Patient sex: M
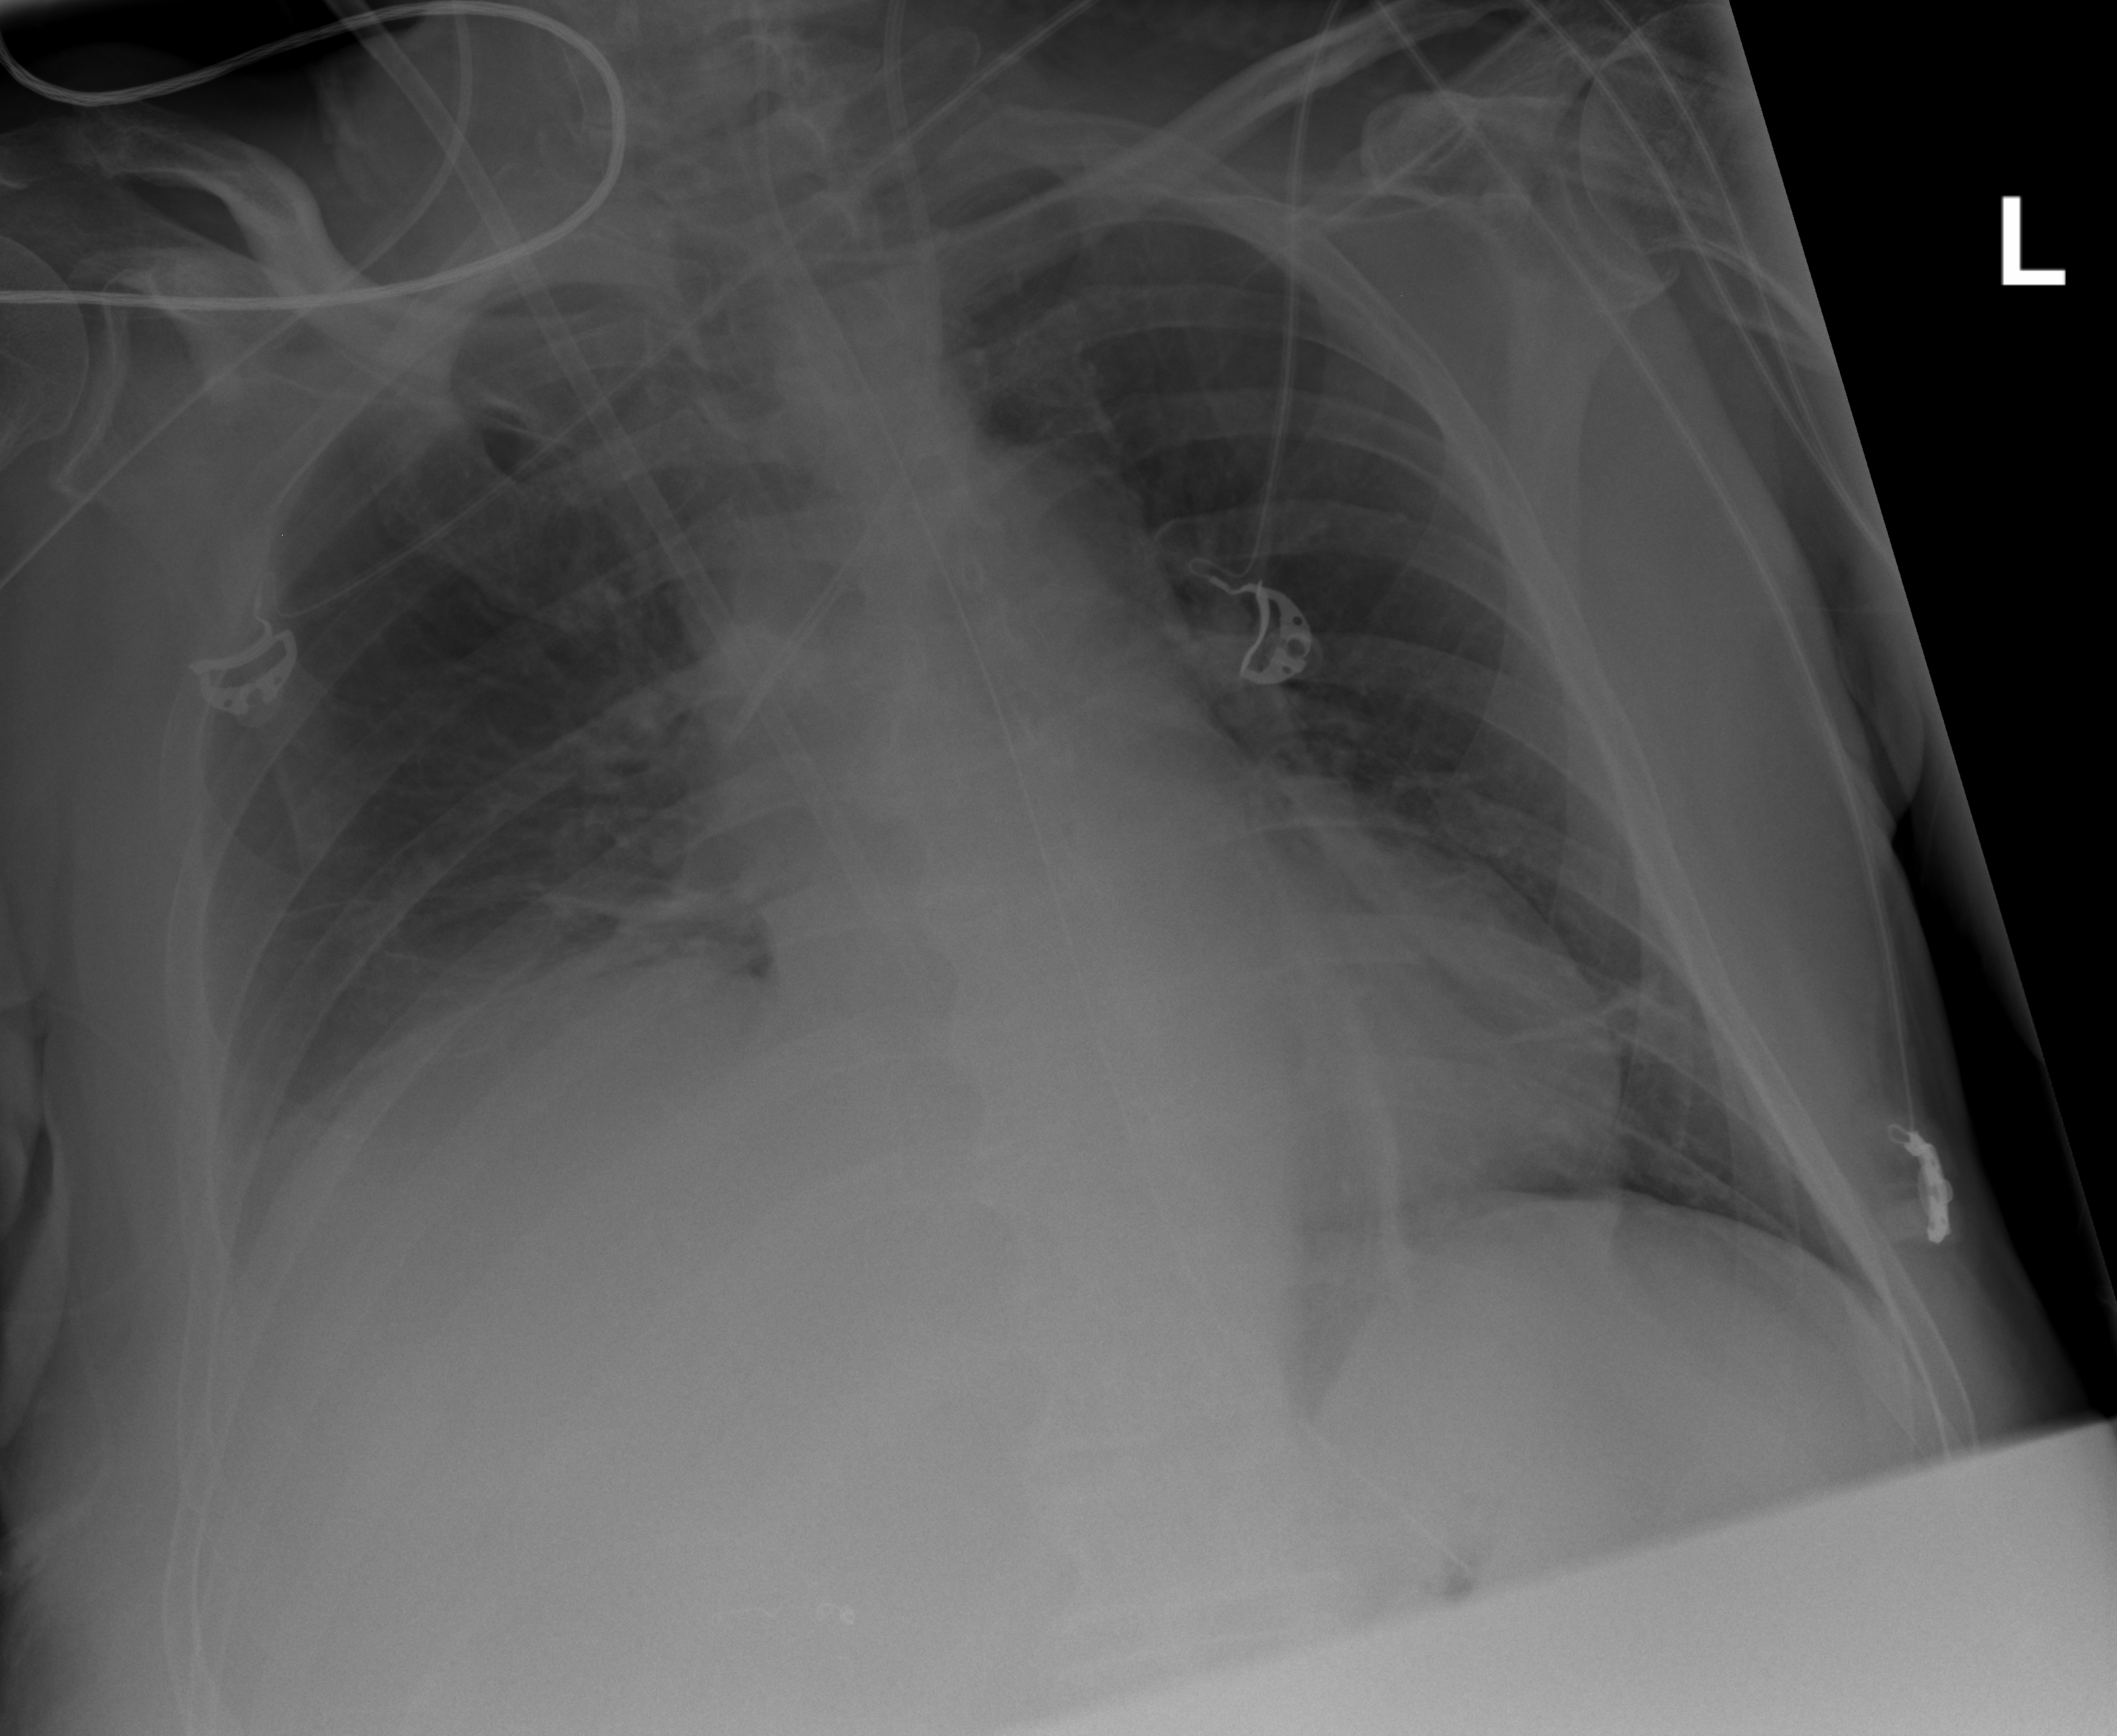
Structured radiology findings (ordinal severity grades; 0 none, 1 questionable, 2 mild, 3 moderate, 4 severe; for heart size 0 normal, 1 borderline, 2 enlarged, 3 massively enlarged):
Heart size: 0
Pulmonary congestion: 0
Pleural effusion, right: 2
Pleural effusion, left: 0
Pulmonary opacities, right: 0
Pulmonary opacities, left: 0
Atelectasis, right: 2
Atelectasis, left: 0